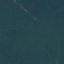
Land use / land cover class: Forest